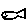
Label: fish